Aerial crown-view tile of a tropical tree (Barro Colorado Island, Panama), acquired 20240918:
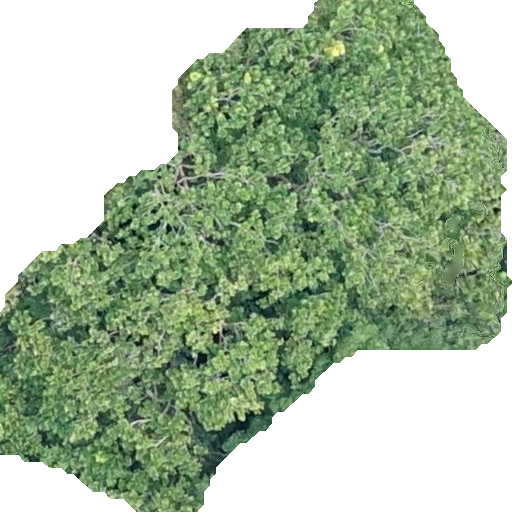
Species: Anacardium excelsum
GBIF accepted scientific name: Anacardium excelsum
Crown area: 262.038 m²